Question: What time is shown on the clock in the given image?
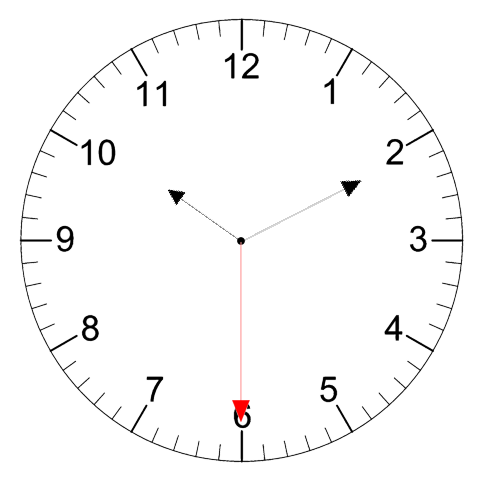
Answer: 10:10:30